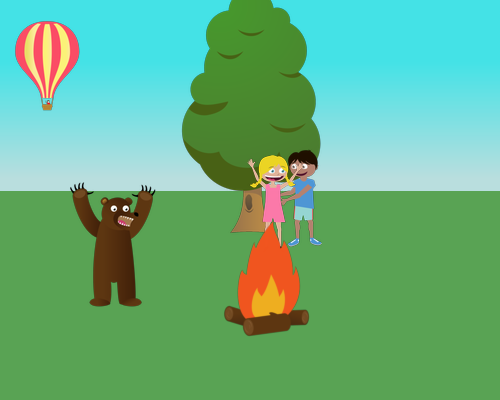
A small hot air balloon is in the upper left sky, while a clear area is above and to the left. In the center, a fluffy tree with a hole faces left, missing the tip. Below, a large fire burns beside the tree; a small bear looks right, and Mike, facing right, is with Jenny, who has her arm raised towards him.